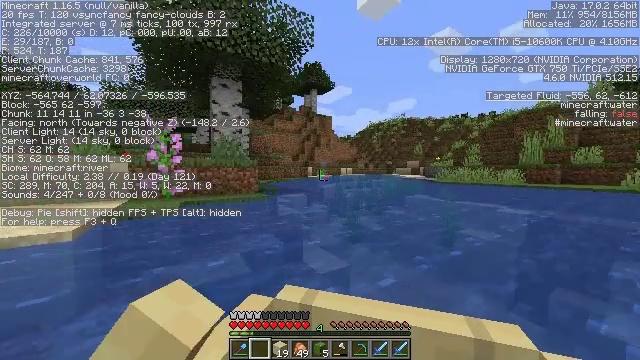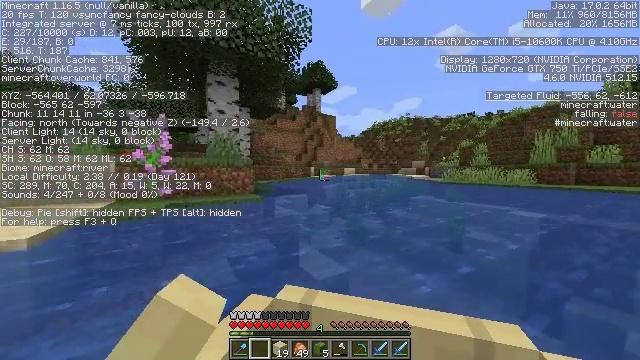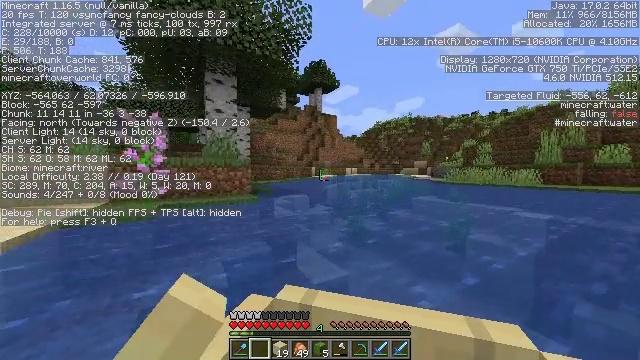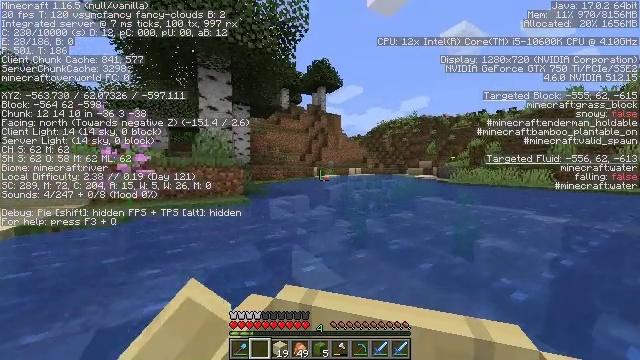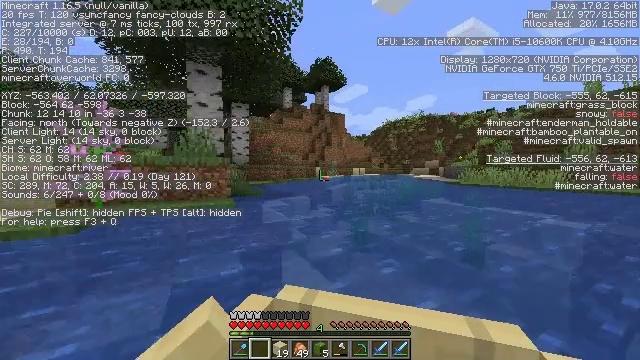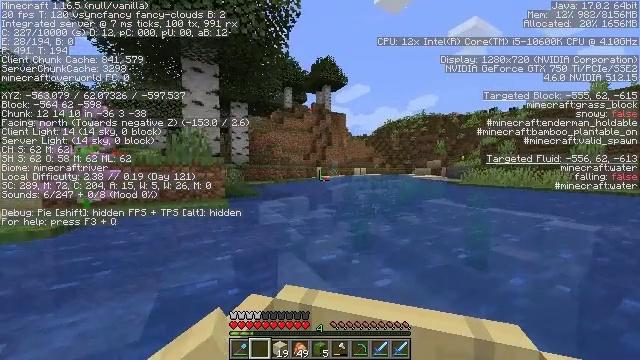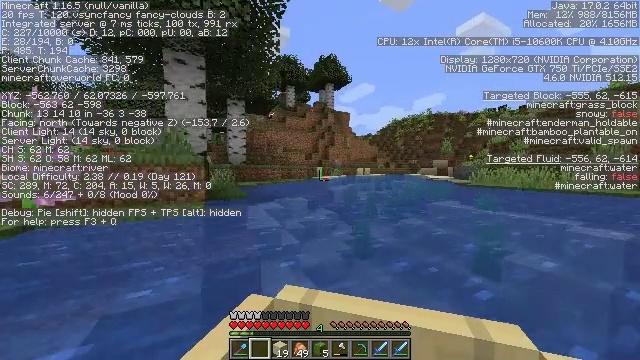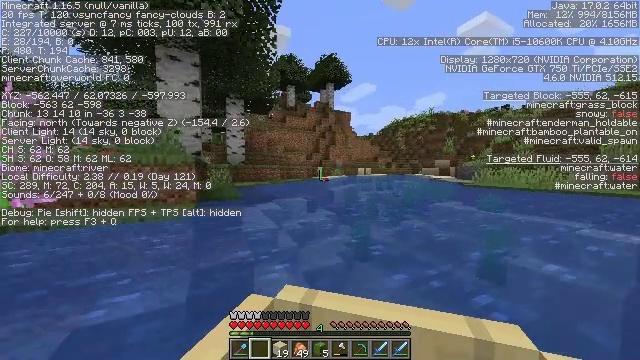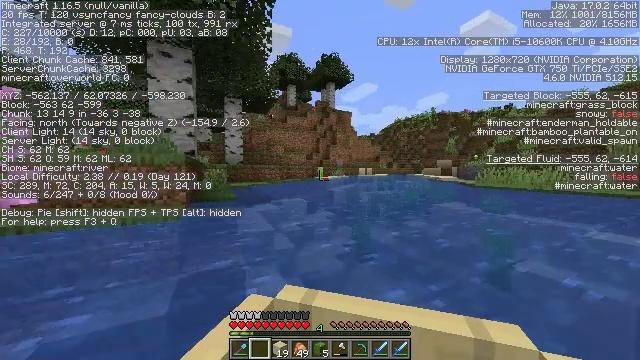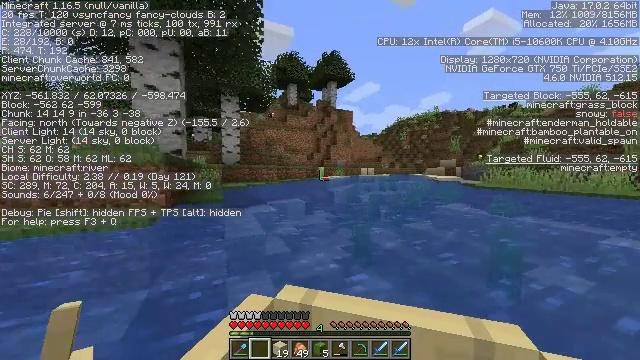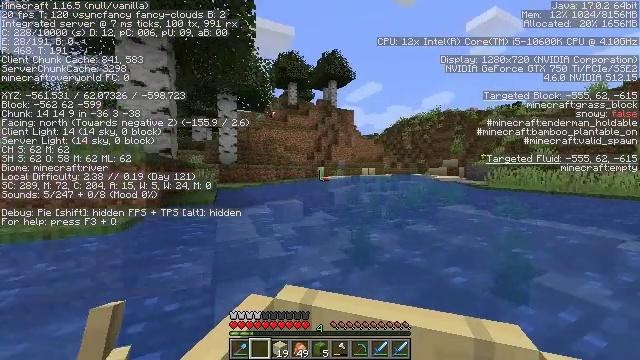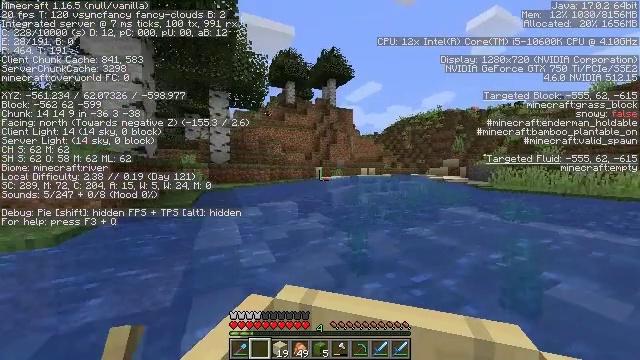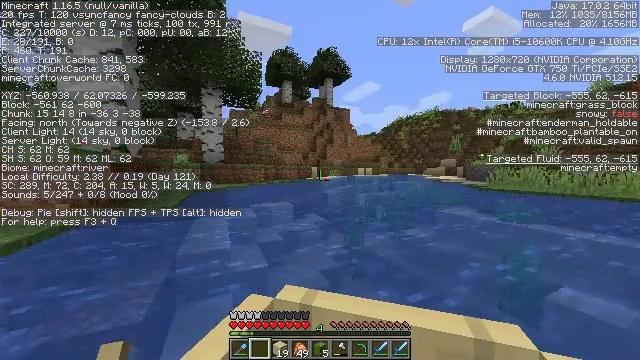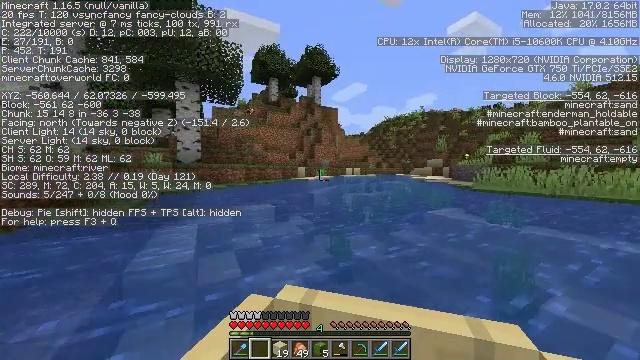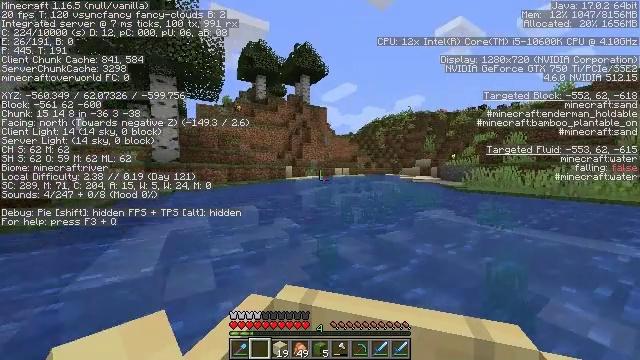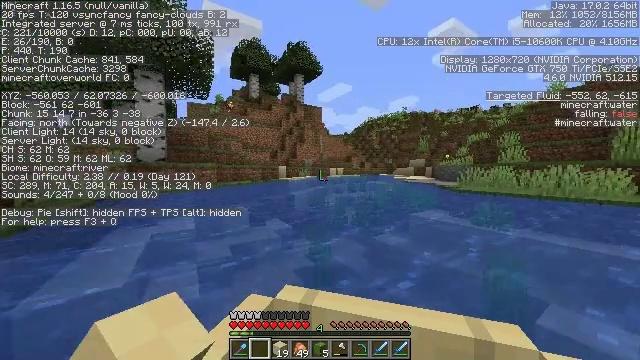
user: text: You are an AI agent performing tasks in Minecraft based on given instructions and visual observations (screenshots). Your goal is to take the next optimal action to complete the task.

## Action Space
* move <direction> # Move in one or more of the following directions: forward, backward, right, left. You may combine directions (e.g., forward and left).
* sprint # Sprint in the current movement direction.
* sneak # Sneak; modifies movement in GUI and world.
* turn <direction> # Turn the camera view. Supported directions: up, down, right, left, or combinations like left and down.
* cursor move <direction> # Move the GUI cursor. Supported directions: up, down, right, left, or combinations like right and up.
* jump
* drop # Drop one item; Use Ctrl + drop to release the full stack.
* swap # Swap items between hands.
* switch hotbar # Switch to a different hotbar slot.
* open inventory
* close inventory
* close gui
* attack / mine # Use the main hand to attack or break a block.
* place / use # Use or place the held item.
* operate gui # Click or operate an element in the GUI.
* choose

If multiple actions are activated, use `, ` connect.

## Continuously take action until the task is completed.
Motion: motion action
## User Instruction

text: Gather seagrass near the seafloor.
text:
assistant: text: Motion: move forward
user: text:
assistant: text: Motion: move forward
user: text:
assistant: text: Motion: move forward
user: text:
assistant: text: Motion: move forward
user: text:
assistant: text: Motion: move forward
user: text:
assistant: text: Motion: move forward
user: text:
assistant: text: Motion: move forward
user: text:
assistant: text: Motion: move forward
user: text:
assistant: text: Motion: move forward
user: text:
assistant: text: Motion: move forward and move right
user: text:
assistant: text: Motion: move forward and move right
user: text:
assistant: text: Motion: move forward and move right
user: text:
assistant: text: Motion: move forward
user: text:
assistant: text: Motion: move forward
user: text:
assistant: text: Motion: move forward
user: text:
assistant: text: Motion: move forward
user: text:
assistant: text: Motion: move forward
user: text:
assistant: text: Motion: move forward
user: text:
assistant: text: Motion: move forward
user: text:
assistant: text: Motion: move forward
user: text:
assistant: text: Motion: move forward
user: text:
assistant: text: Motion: move forward
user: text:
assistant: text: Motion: move forward and move left
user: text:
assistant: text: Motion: move forward
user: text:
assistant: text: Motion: move forward
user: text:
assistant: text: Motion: move forward
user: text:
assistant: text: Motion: move forward
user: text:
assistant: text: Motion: move forward
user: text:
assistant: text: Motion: move forward
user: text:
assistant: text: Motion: move forward